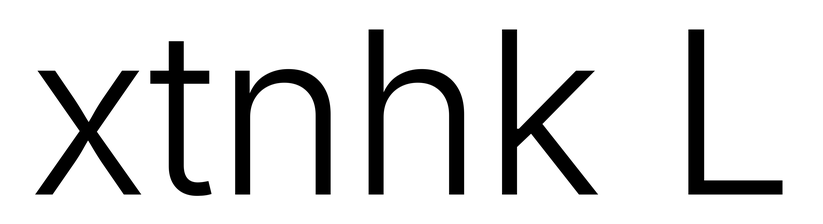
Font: Inter_Light